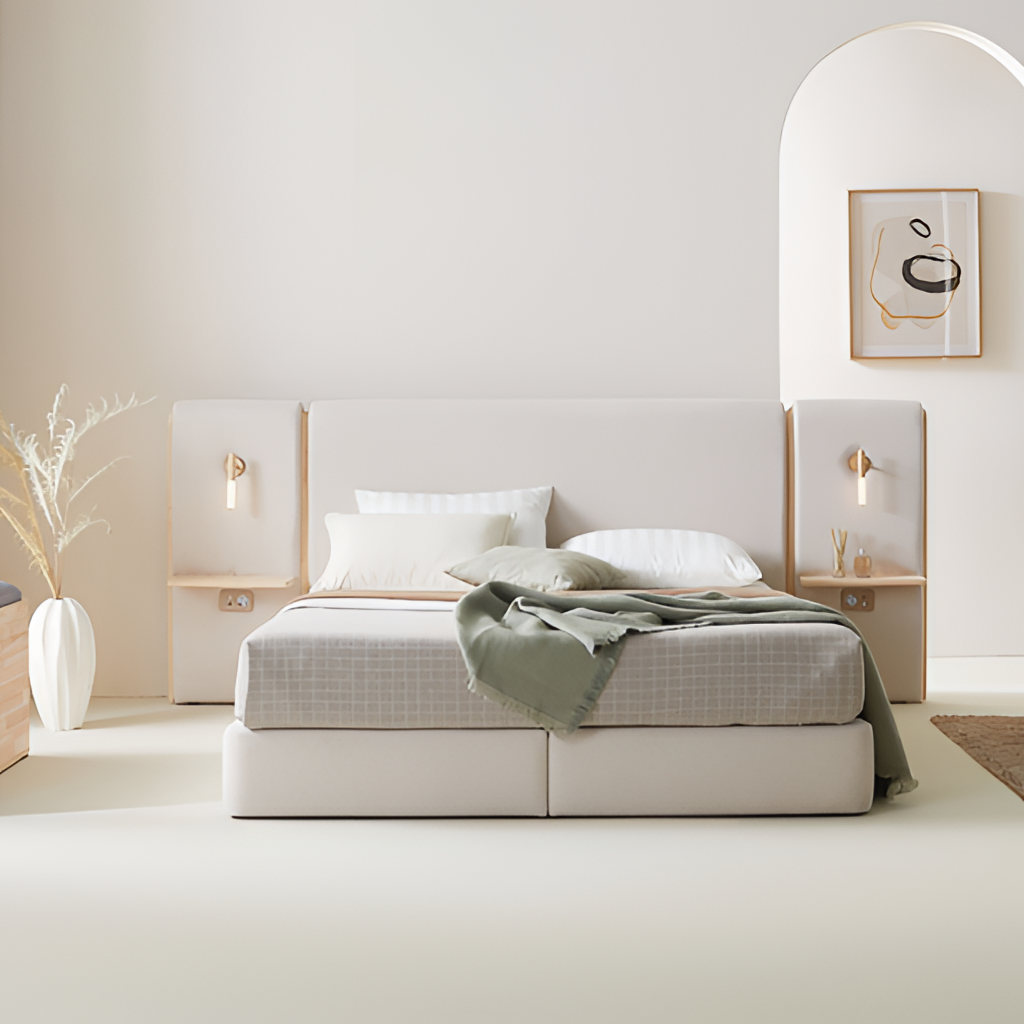
fabric bed, bedroom, carpet flooring, with plain pattern, minimalist, cream paint wallpaper, with solid pattern